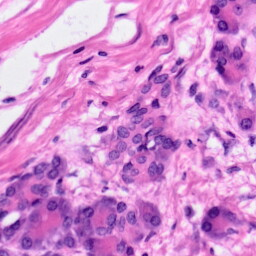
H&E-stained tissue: Pancreatic